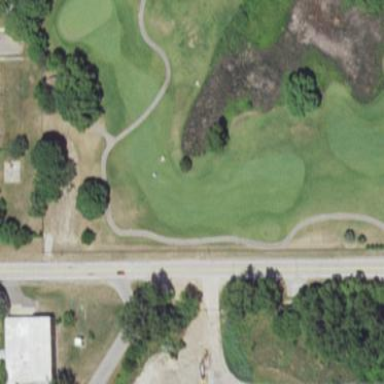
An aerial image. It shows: Golf fairway surrounded by grass.